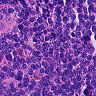
Metastatic tissue present: no